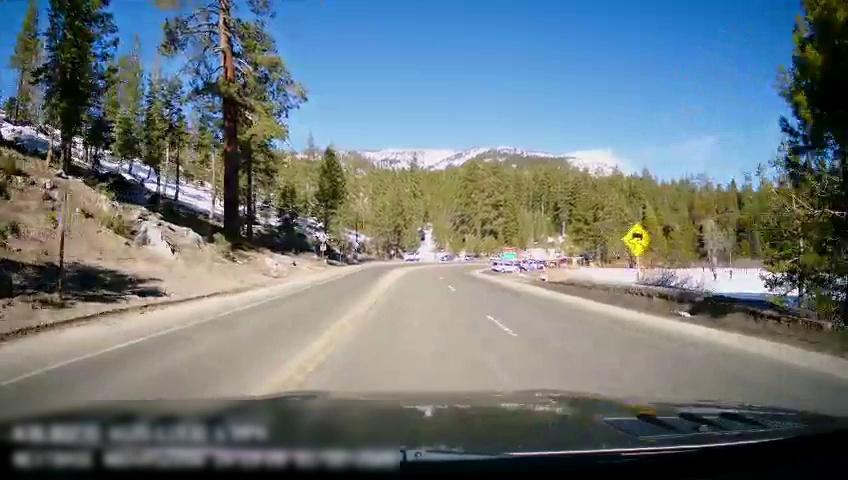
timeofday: Day
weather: Sunny
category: Drivable Space
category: Vehicles | SUV
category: Vehicles | SUV
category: Lanes | Current Lane
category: Lanes | Opposite Lane
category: Traffic | Signs
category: Traffic | Signs